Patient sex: M
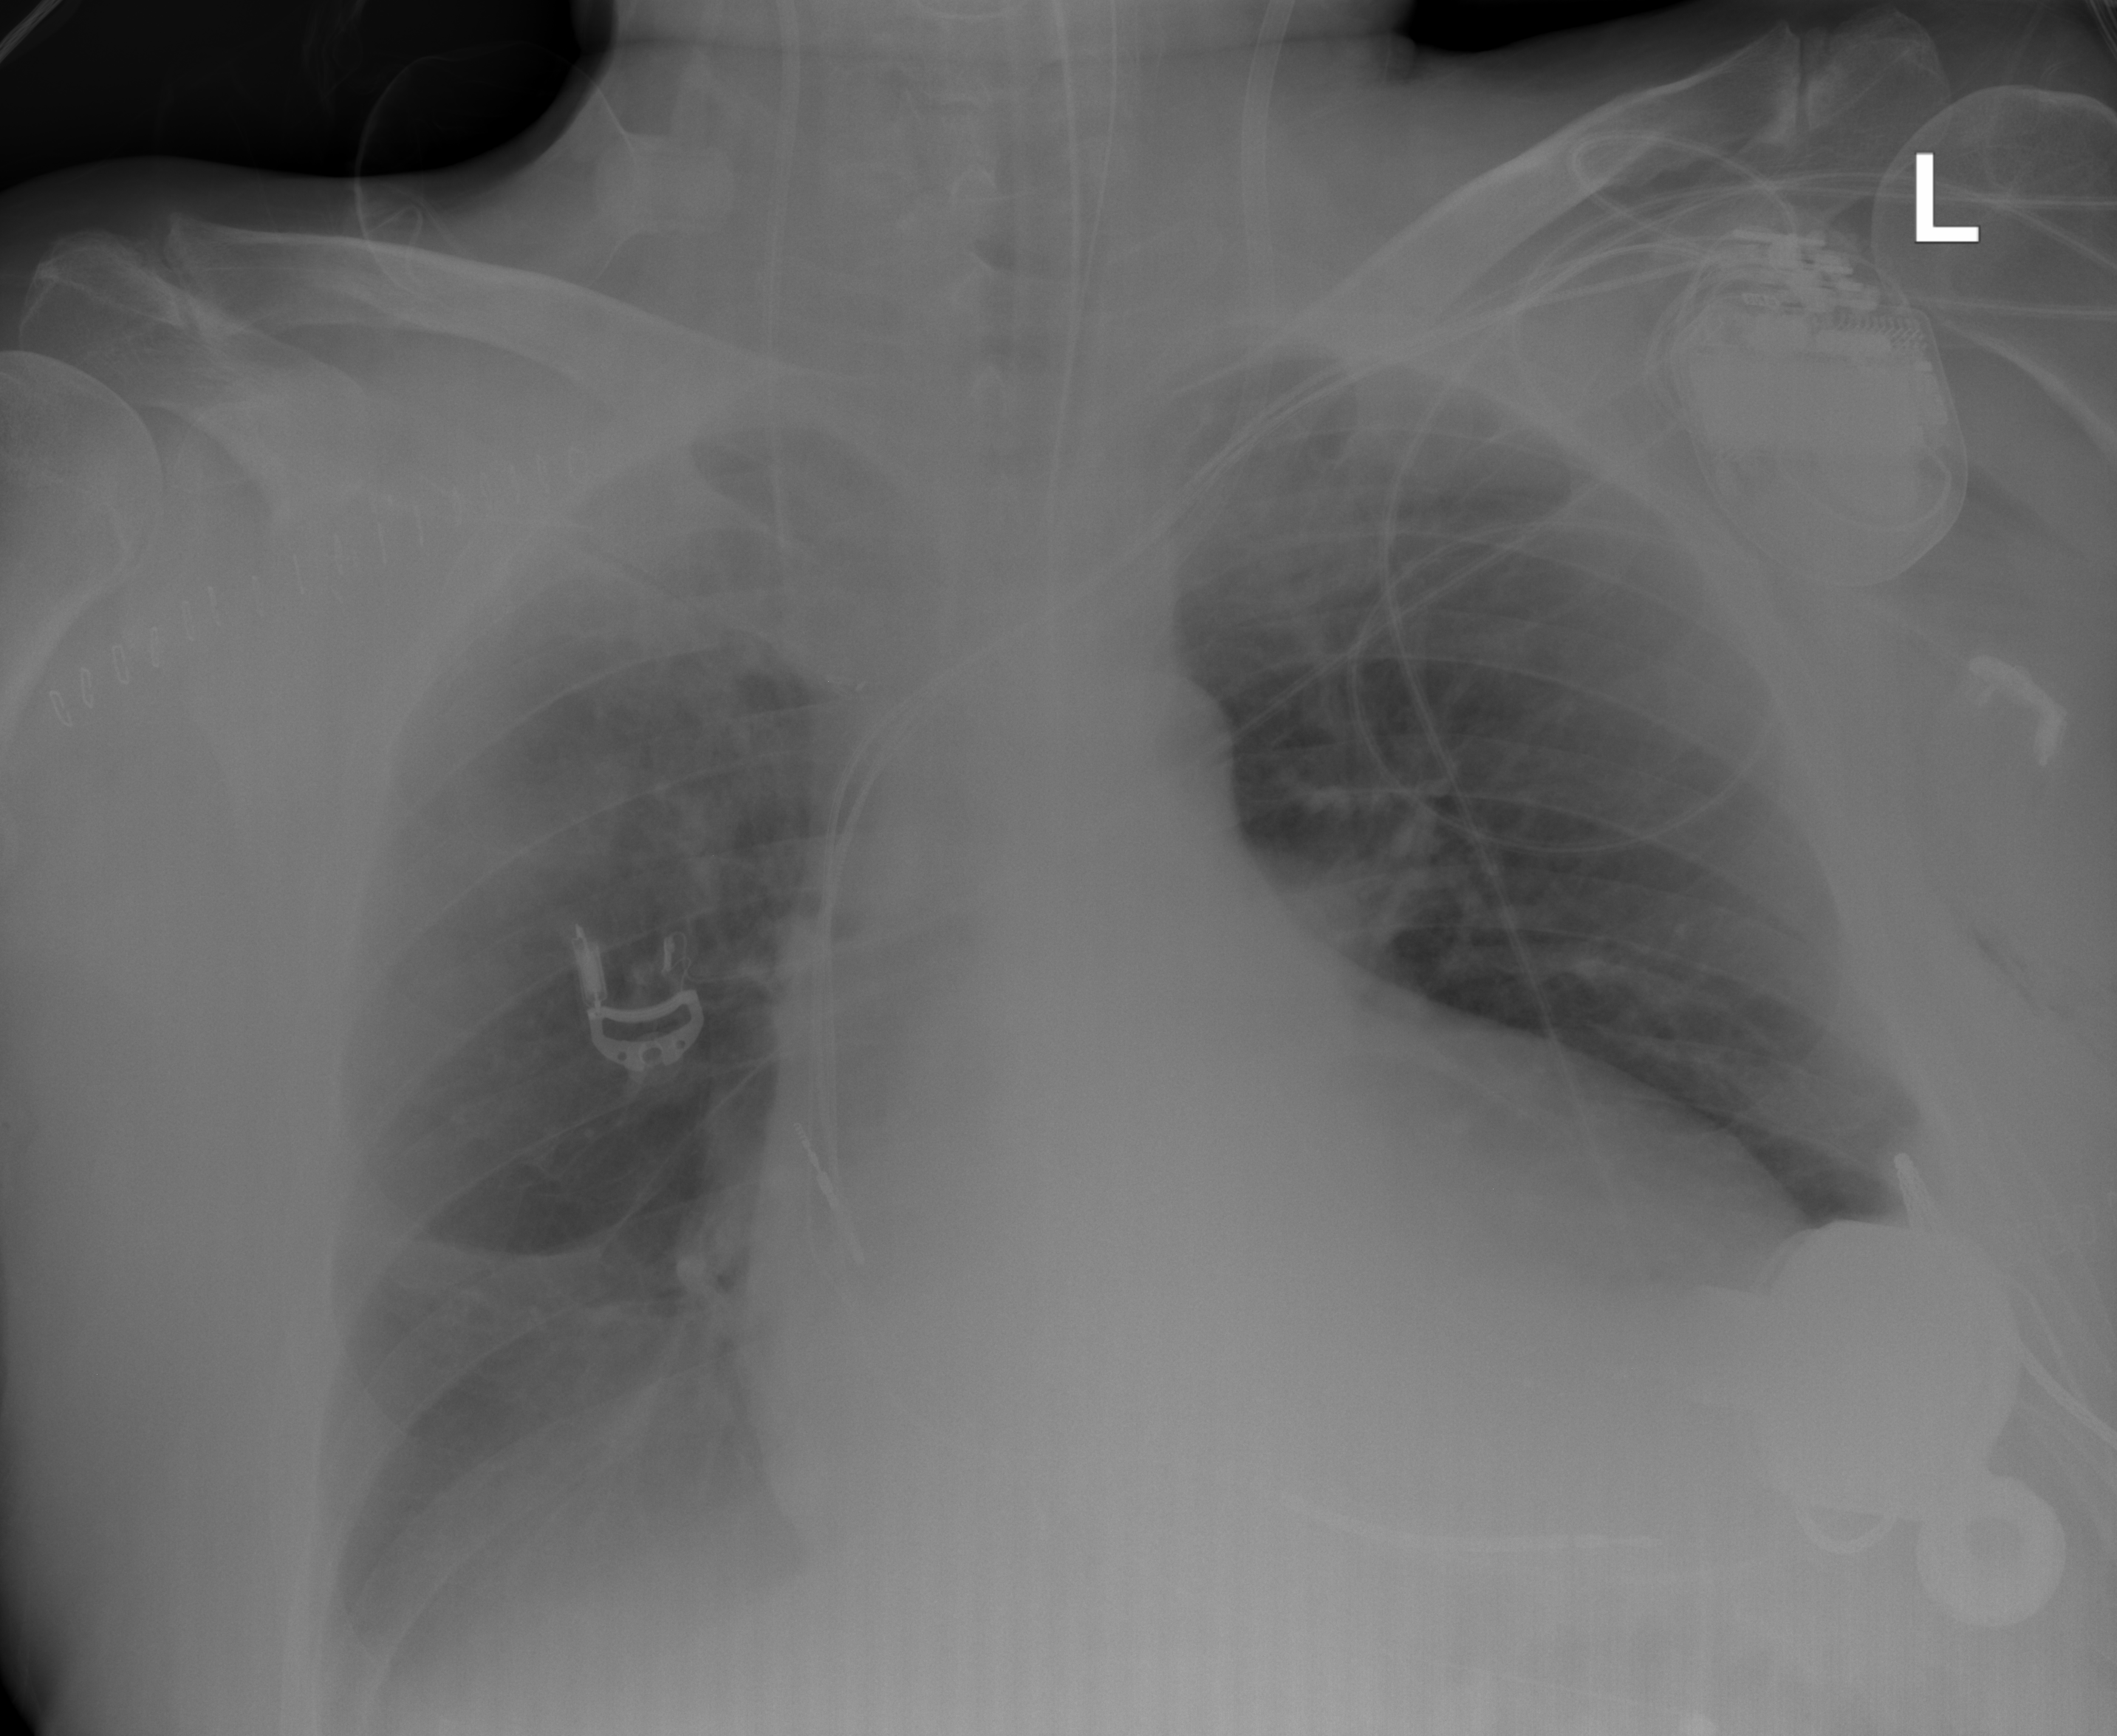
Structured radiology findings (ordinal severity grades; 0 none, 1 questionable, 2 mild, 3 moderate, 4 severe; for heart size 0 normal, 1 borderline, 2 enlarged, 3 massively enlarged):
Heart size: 2
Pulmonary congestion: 0
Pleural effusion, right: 0
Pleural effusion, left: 2
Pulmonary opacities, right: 0
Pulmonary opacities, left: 0
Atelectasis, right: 2
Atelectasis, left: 2